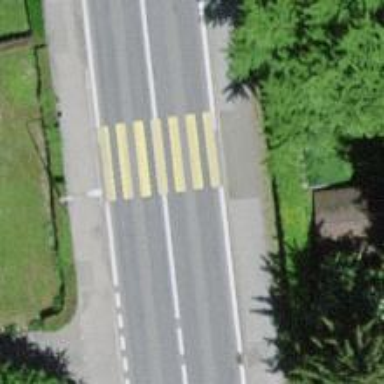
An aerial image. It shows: Uncontrolled crossing on the road.